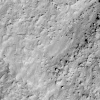
Atmospheric dust classification: not_dusty